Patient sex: M
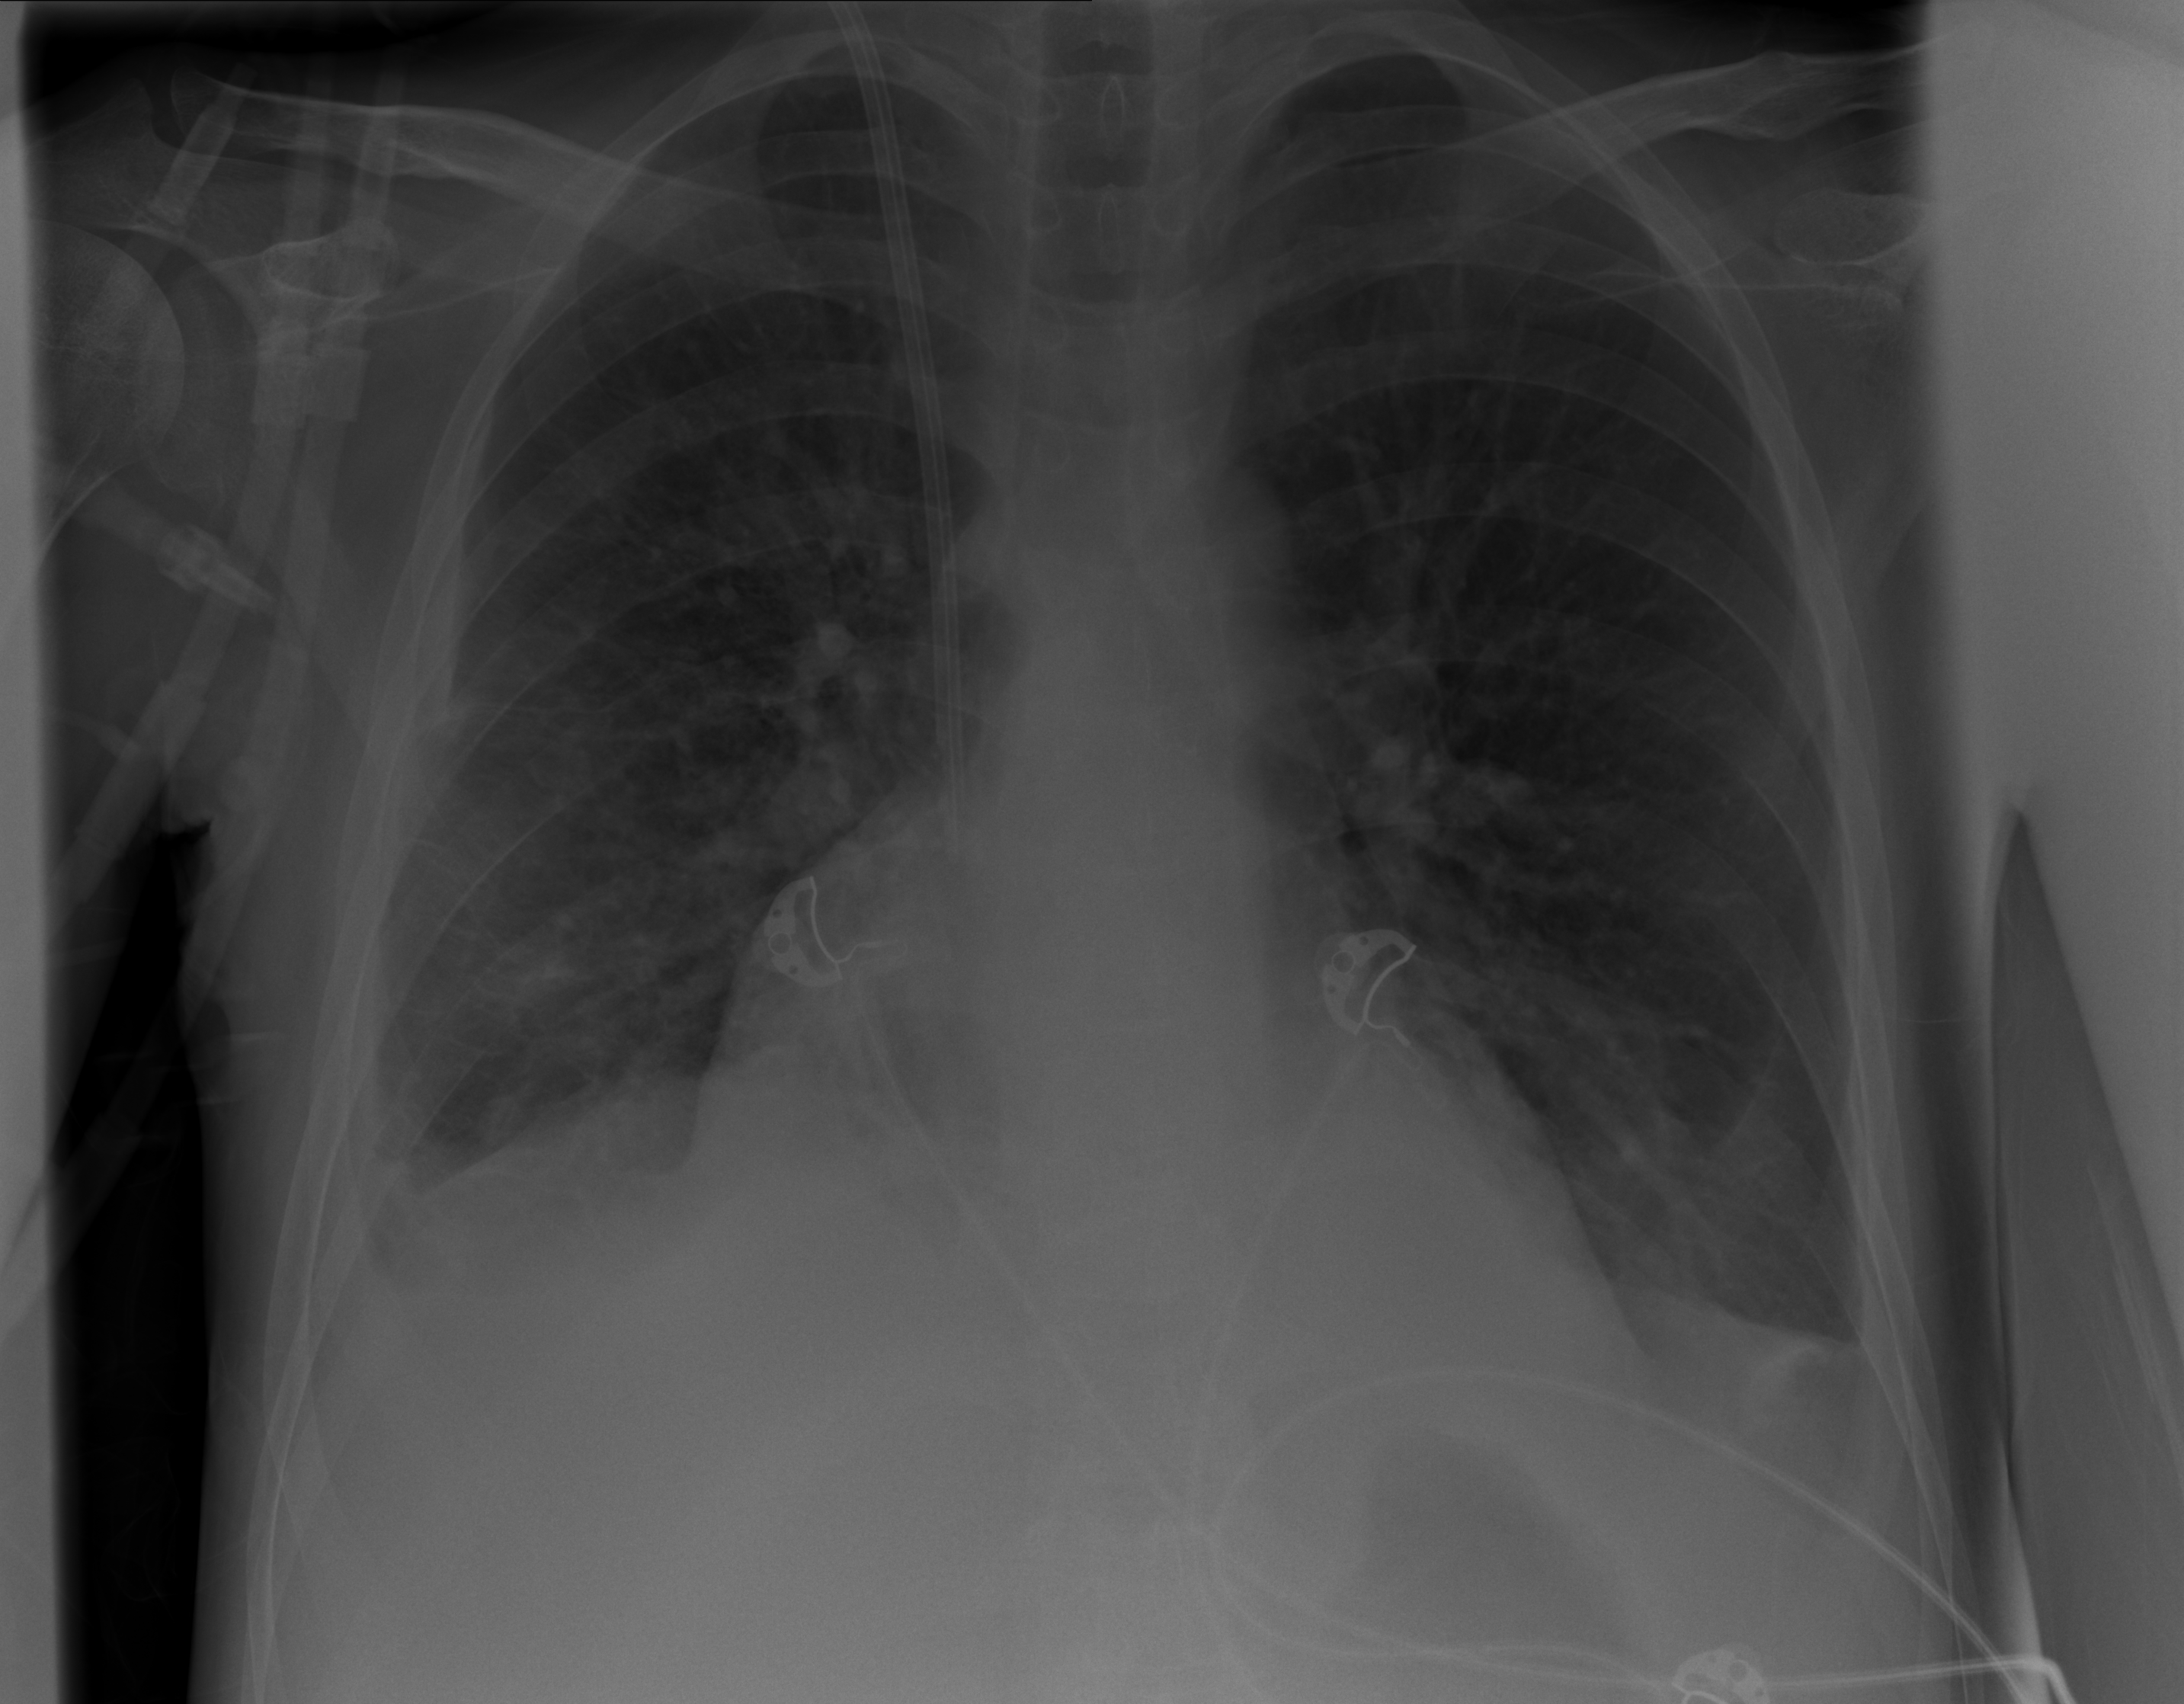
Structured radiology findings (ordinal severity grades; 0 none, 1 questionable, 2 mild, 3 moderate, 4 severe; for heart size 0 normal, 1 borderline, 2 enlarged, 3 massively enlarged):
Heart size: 2
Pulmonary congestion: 2
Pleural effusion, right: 2
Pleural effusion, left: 2
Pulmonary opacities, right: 2
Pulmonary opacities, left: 2
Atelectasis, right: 2
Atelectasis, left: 2